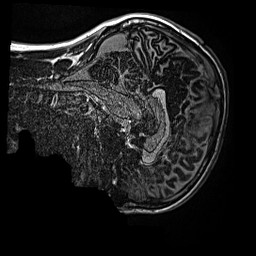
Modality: MP2RAGE
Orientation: sagittal
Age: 11
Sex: male
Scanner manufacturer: siemens
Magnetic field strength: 3 T
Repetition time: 4 s
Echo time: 0.00299 s